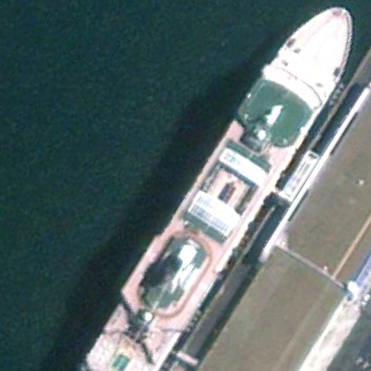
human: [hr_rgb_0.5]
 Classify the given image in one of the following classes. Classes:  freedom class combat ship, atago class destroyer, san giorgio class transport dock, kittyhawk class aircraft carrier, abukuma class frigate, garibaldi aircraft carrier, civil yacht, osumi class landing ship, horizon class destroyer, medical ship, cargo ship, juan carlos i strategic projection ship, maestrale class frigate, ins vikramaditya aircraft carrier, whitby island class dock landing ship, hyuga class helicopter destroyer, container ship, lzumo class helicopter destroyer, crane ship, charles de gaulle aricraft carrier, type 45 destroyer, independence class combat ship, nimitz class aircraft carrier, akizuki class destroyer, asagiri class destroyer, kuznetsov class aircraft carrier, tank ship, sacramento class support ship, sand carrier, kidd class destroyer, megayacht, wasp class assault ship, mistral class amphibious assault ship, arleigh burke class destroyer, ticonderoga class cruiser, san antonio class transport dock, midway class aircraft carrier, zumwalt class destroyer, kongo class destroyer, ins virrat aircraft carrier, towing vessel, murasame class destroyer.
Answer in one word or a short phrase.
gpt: Megayacht